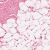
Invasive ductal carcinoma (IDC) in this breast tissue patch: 0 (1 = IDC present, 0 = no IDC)